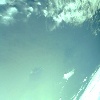
Label: water